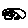
Label: car